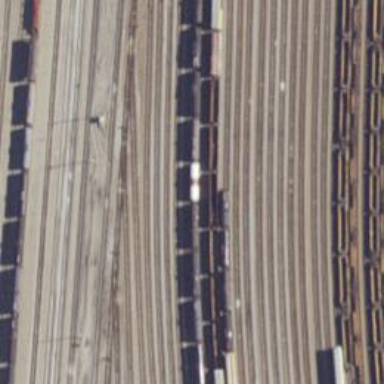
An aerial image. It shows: Railway yard.